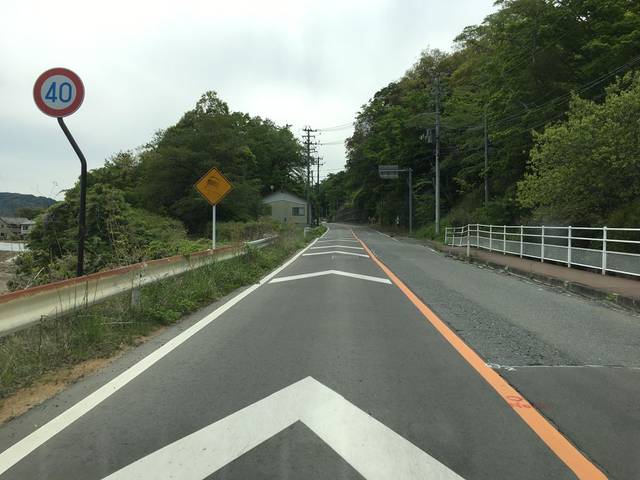
Region: Japan
Coordinates: 37.79, 140.908